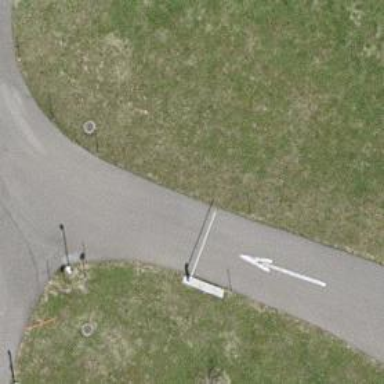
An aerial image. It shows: Lift gate barrier.